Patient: sex F, age 48
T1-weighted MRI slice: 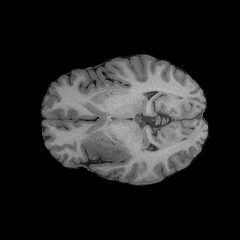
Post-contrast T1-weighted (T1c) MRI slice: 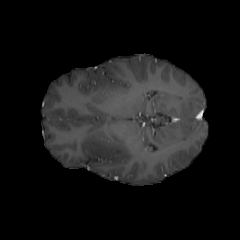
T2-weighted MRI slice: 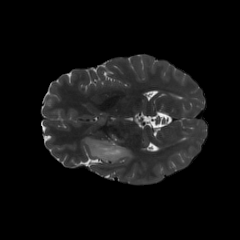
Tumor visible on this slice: yes
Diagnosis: Astrocytoma, IDH-mutant
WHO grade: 2